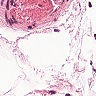
Metastatic tissue present: no